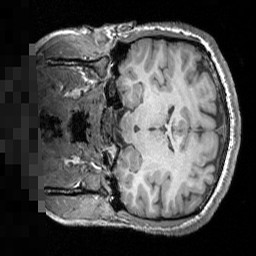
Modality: T1w
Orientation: coronal
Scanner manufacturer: siemens
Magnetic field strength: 3 T
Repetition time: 1.5 s
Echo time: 0.00291 s